Question: I have a table in MSSQL as below :

I want to create a sql to select last bid record grouped by each productID.
So the result will be 3 records (row 13, row 15 and row 17).
My current sql is something like this :
'''
select top 1 *
from Bid
order by bidDate desc
group by productID
'''
There is an error shown :
'''
Msg 156, Level 15, State 1, Line 1
Incorrect syntax near the keyword 'group'.
'''
Anyone can help me?
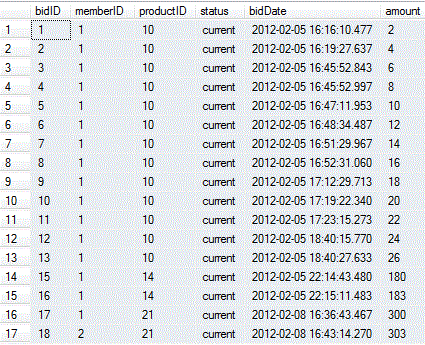
Answer: The correct syntax near group by may be, unless you are in mysql, because you can't SELECT * in a GROUP BY query.
To solve your problem you can:
'''
SELECT
B.*
FROM
(
SELECT
MAX(bidDate) maxDate,
productID
FROM
Bid
GROUP BY
productID
) Q INNER JOIN Bid B
ON Q.maxDate = B.bidDate
AND Q.productID = B.productID
'''